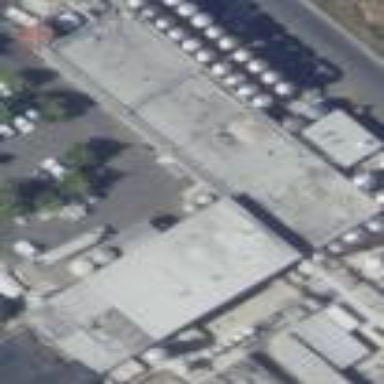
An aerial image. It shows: Brewery building.